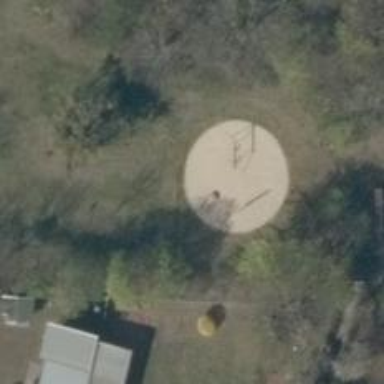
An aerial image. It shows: Playground area for leisure activities on the land.